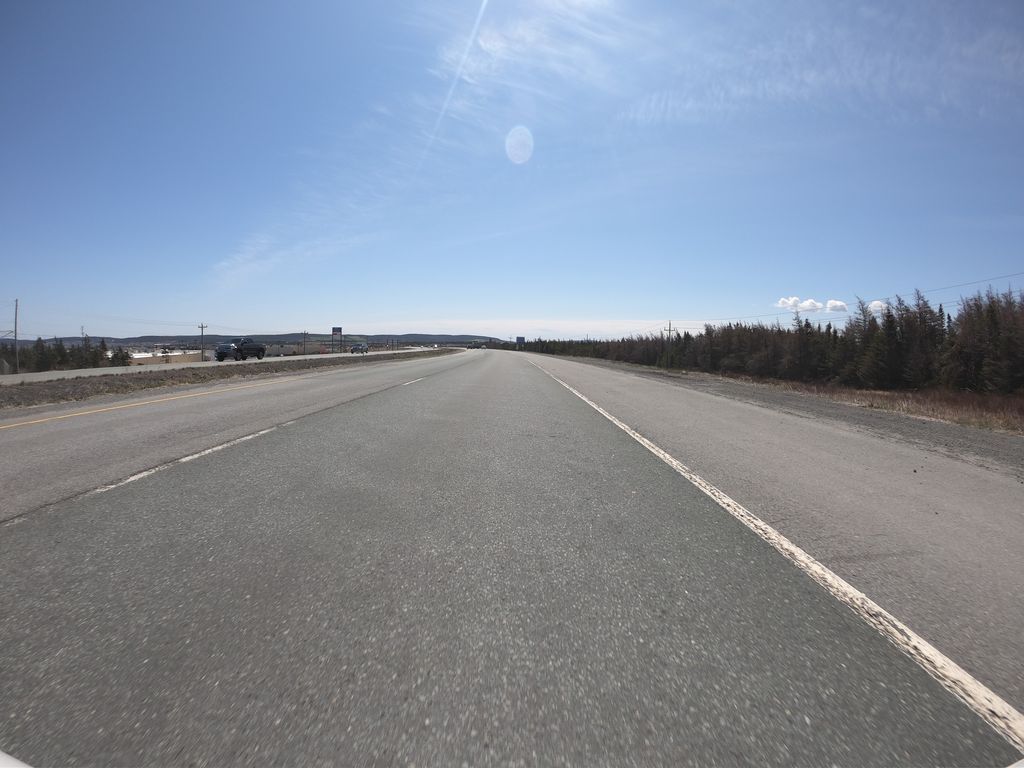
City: st_johns